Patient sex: M
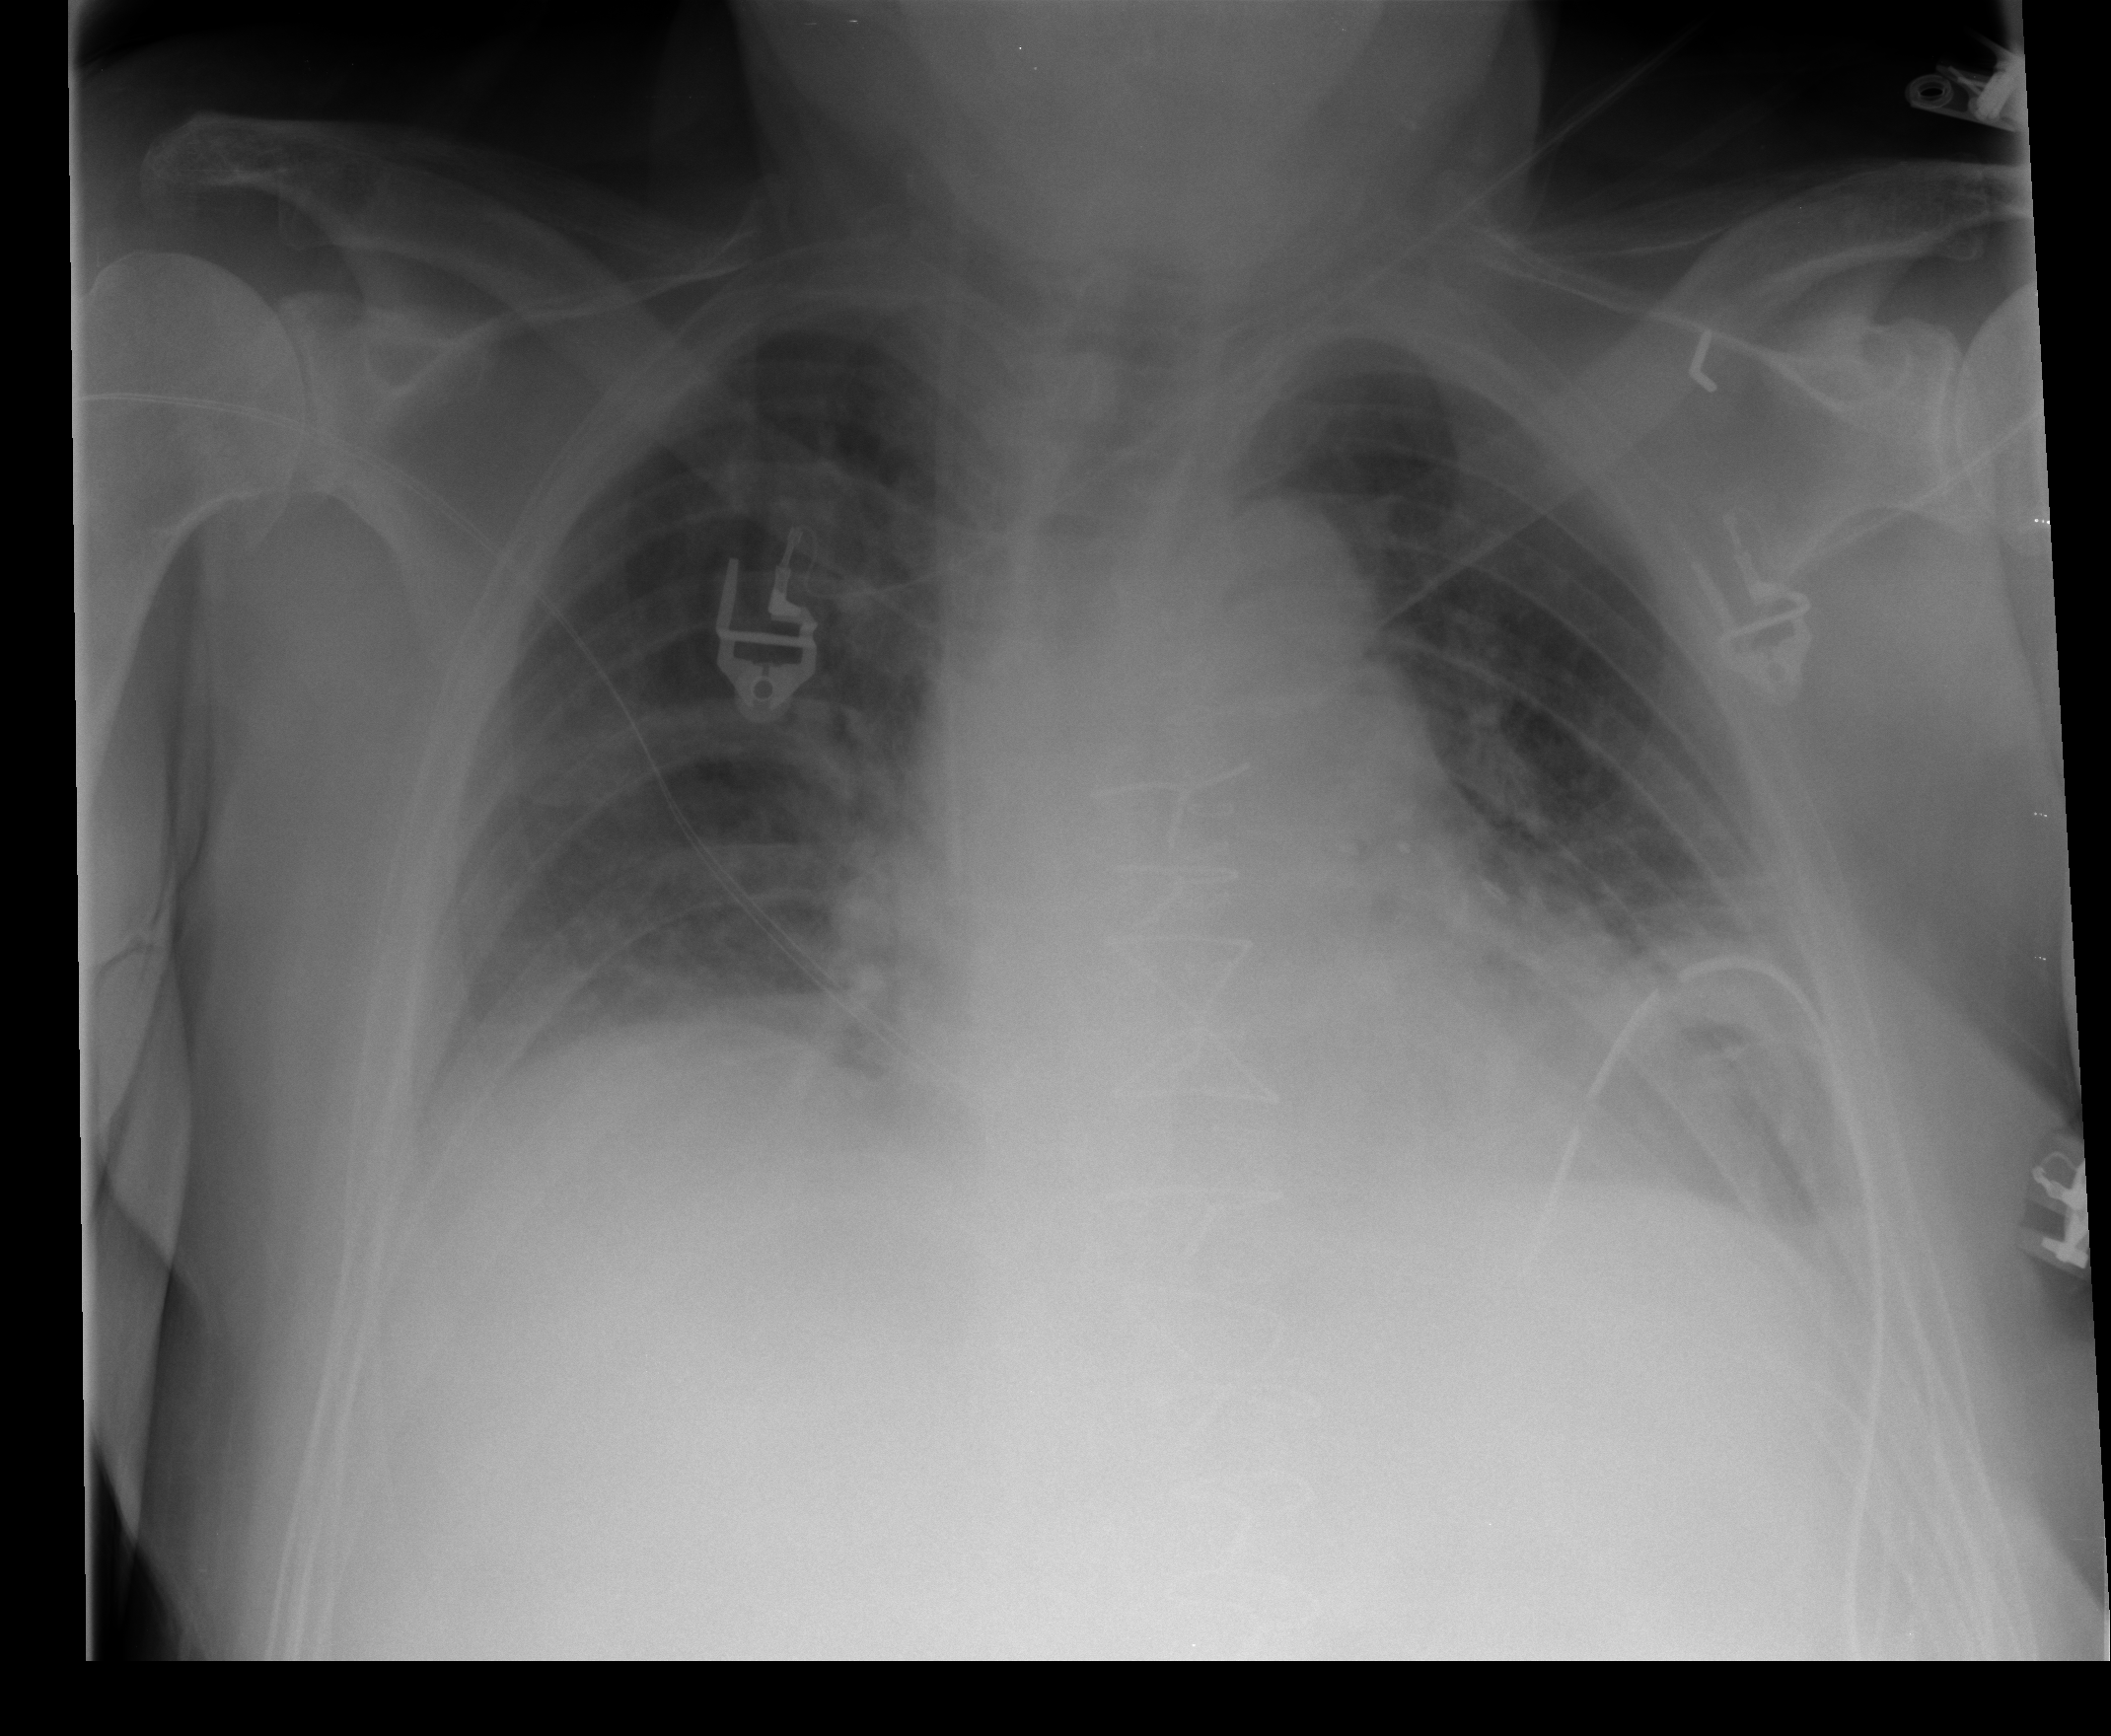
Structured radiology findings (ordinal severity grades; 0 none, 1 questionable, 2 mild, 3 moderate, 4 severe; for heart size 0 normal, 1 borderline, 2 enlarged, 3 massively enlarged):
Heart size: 2
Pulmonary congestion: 2
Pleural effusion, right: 2
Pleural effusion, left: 2
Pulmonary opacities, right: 0
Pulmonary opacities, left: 0
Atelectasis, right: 2
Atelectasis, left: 2